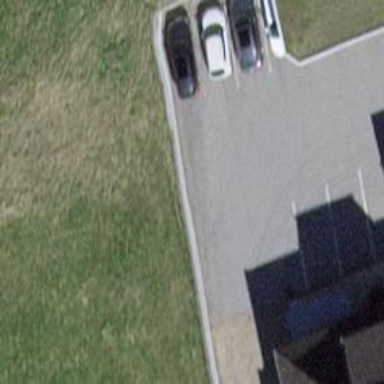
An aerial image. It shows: Road serving as parking aisle.